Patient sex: F
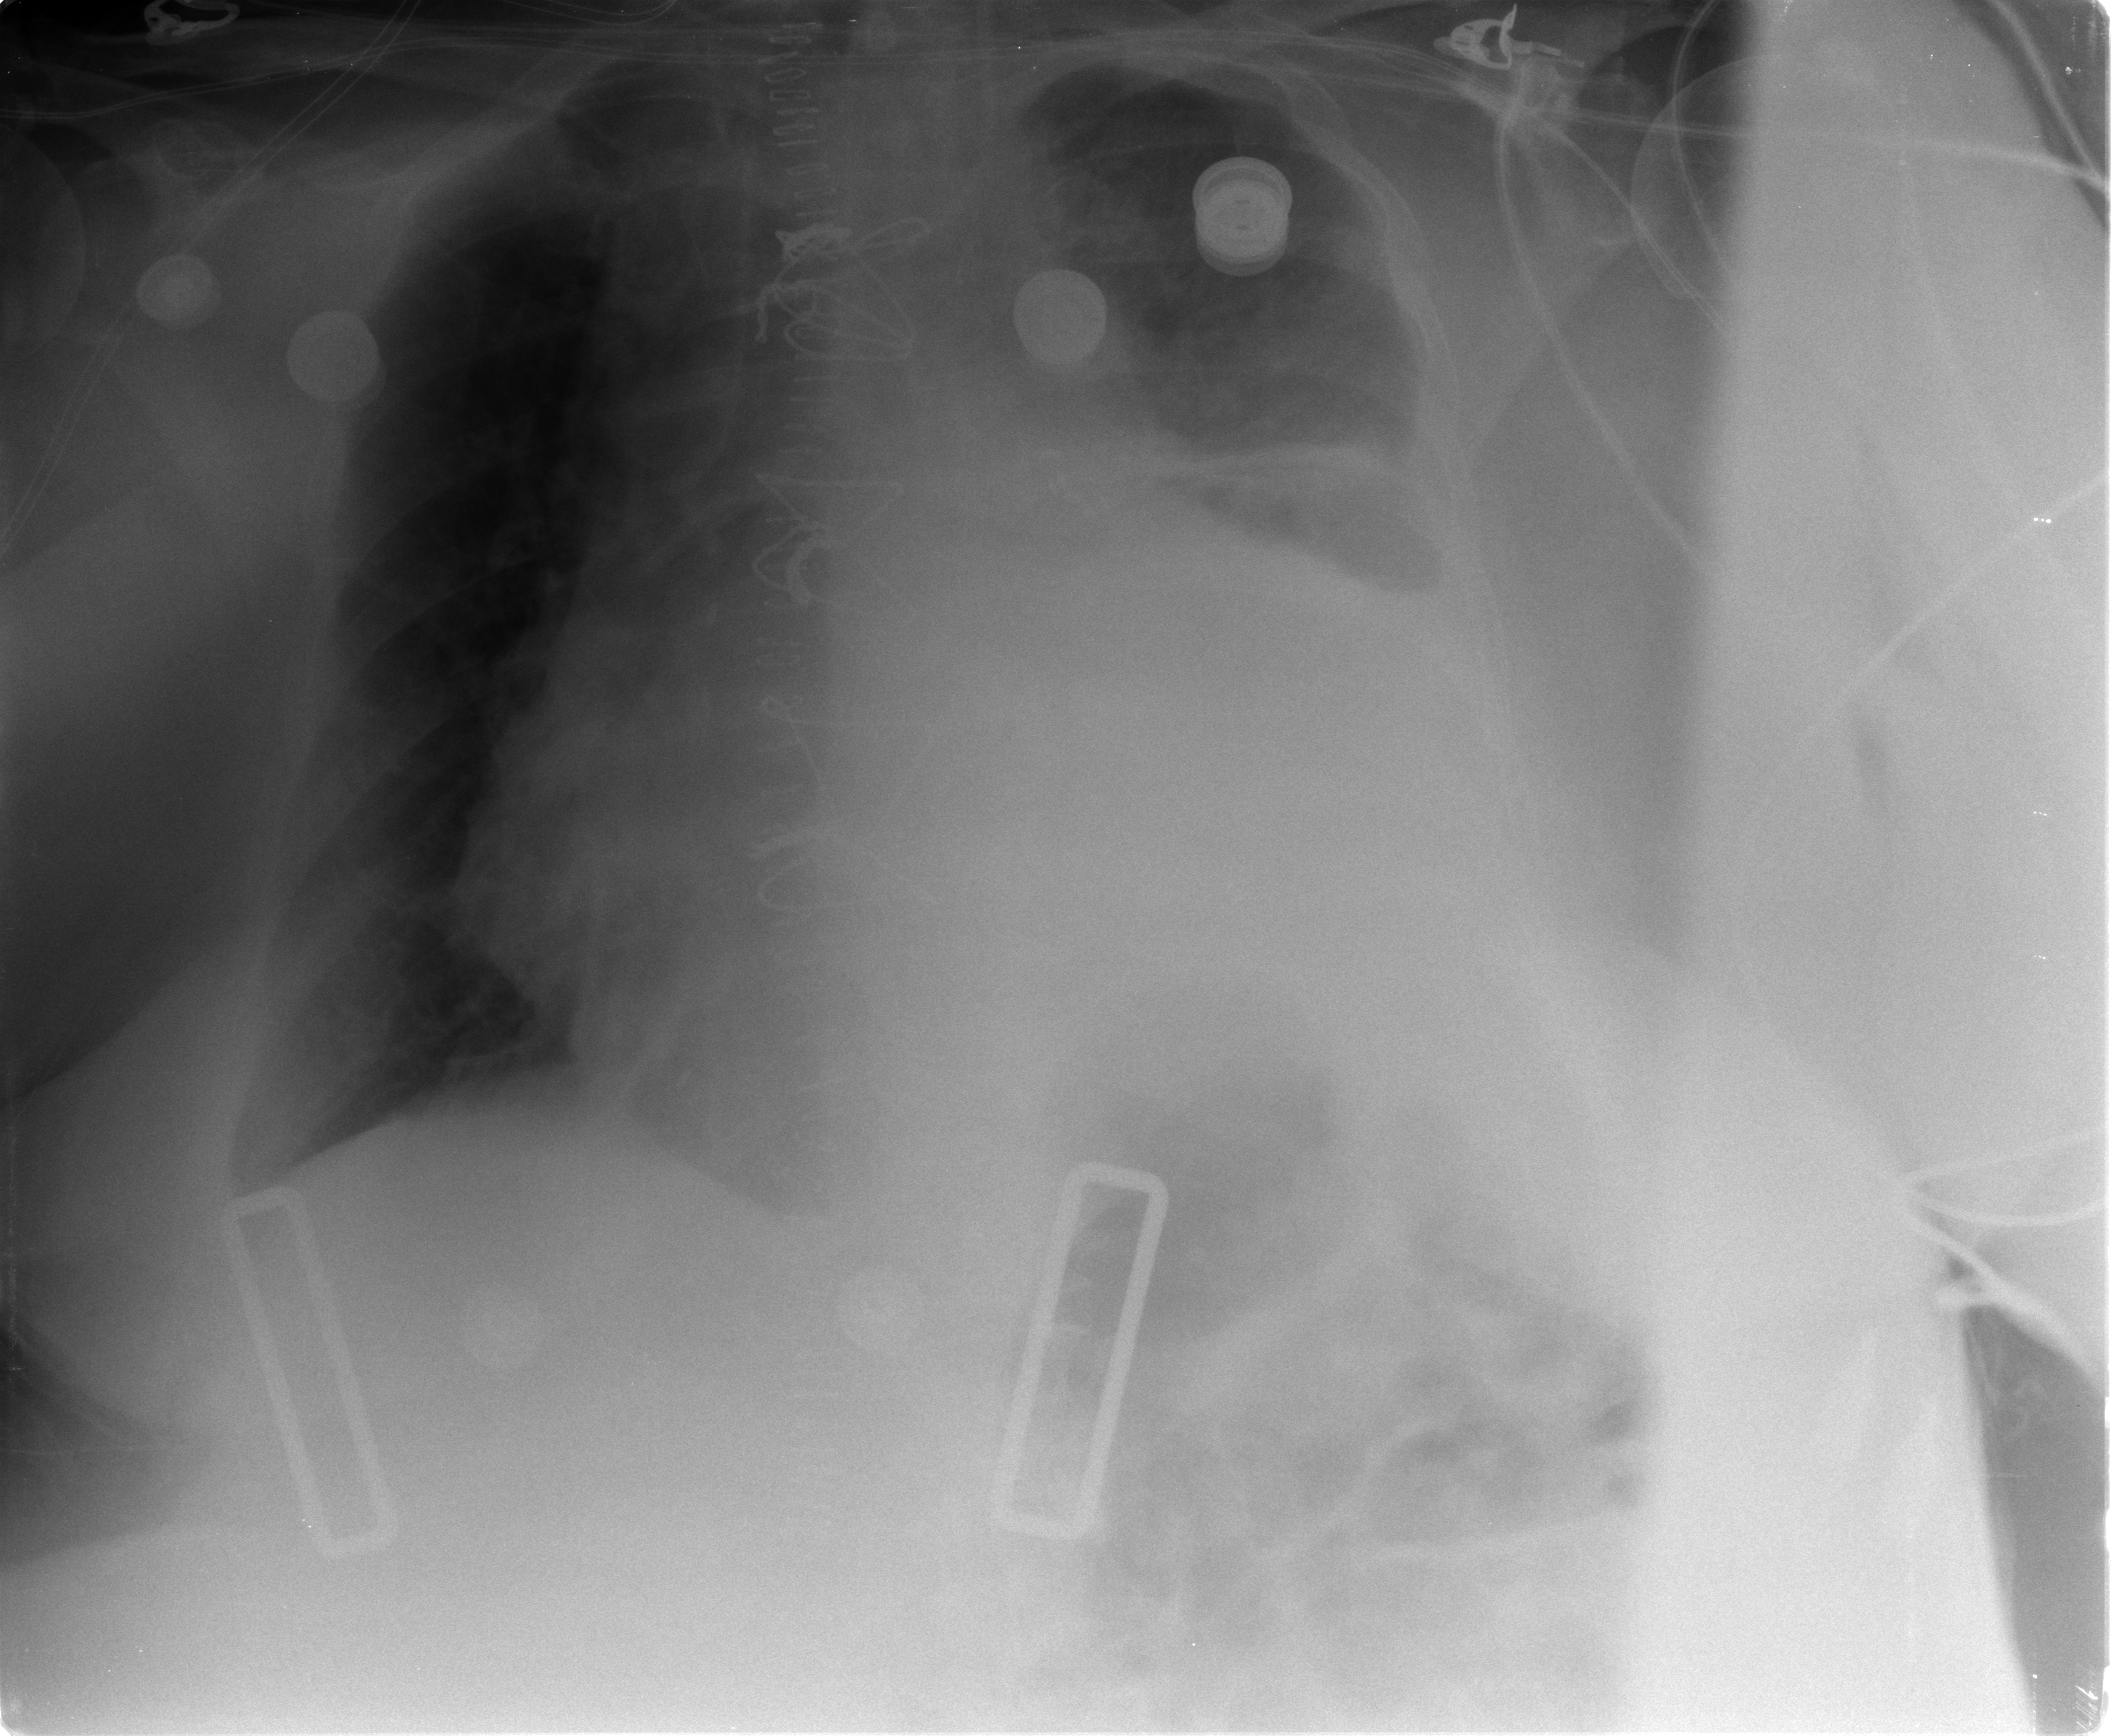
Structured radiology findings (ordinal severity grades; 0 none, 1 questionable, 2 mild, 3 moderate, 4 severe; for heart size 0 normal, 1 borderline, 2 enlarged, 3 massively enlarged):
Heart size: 2
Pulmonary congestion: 2
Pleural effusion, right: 2
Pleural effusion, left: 3
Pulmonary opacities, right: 1
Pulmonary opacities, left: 2
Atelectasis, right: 2
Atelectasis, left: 3